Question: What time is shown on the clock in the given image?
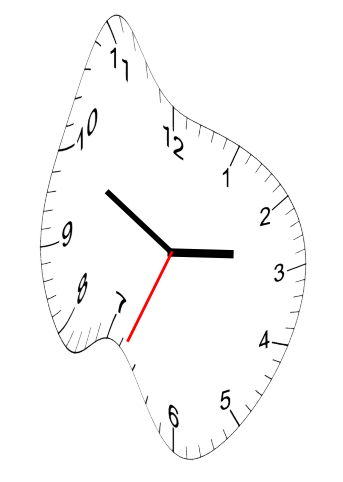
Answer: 02:49:34